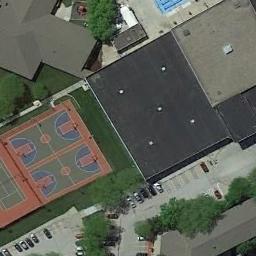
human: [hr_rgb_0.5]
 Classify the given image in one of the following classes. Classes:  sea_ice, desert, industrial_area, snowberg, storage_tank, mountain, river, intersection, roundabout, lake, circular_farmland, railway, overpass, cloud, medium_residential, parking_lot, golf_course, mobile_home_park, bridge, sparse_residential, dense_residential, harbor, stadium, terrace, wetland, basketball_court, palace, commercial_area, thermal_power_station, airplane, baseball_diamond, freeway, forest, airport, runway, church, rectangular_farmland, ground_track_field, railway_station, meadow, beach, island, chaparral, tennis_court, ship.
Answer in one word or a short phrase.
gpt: basketball_court